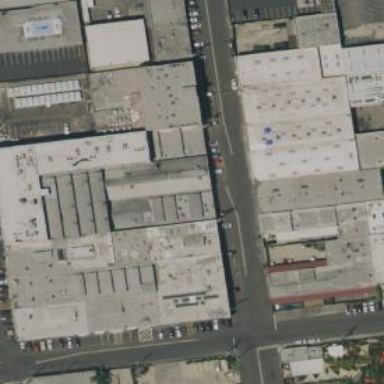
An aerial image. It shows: Industrial building.